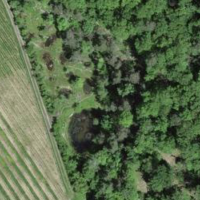
EUNIS habitat code: 41
Species observed at this site:
Lythrum salicaria
Campanula rapunculoides
Menyanthes trifoliata
Sagittaria latifolia
Melilotus albus
Melittis melissophyllum
Papilio machaon
Linaria vulgaris
Prunus padus
Prunus spinosa
Aster amellus
Populus tremula